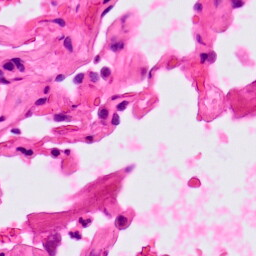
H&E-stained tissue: Lung